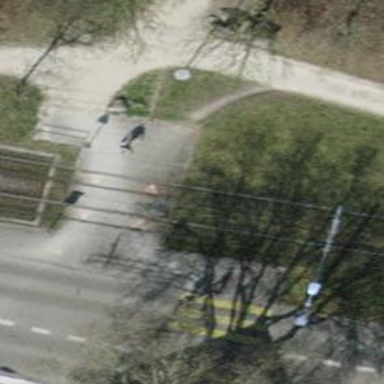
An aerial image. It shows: Footway crossing with pebblestone surface.